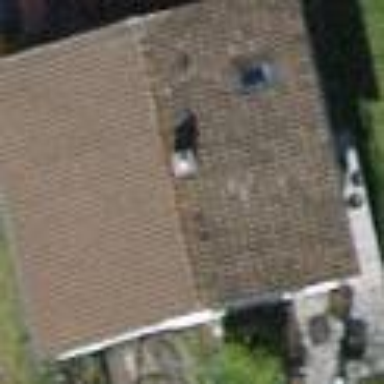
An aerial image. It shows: Gabled roofed house.